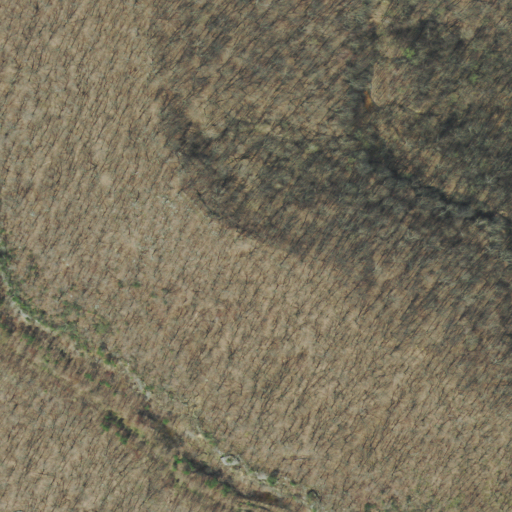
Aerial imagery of mountain in Tennessee named Poor Mountain containing only deciduous forest